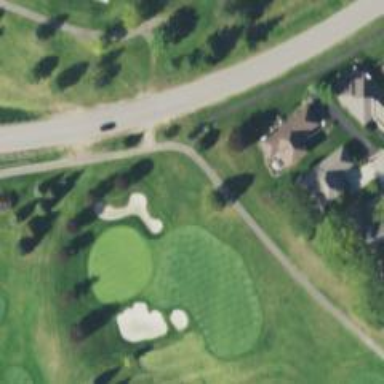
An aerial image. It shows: Path for golf carts.